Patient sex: M
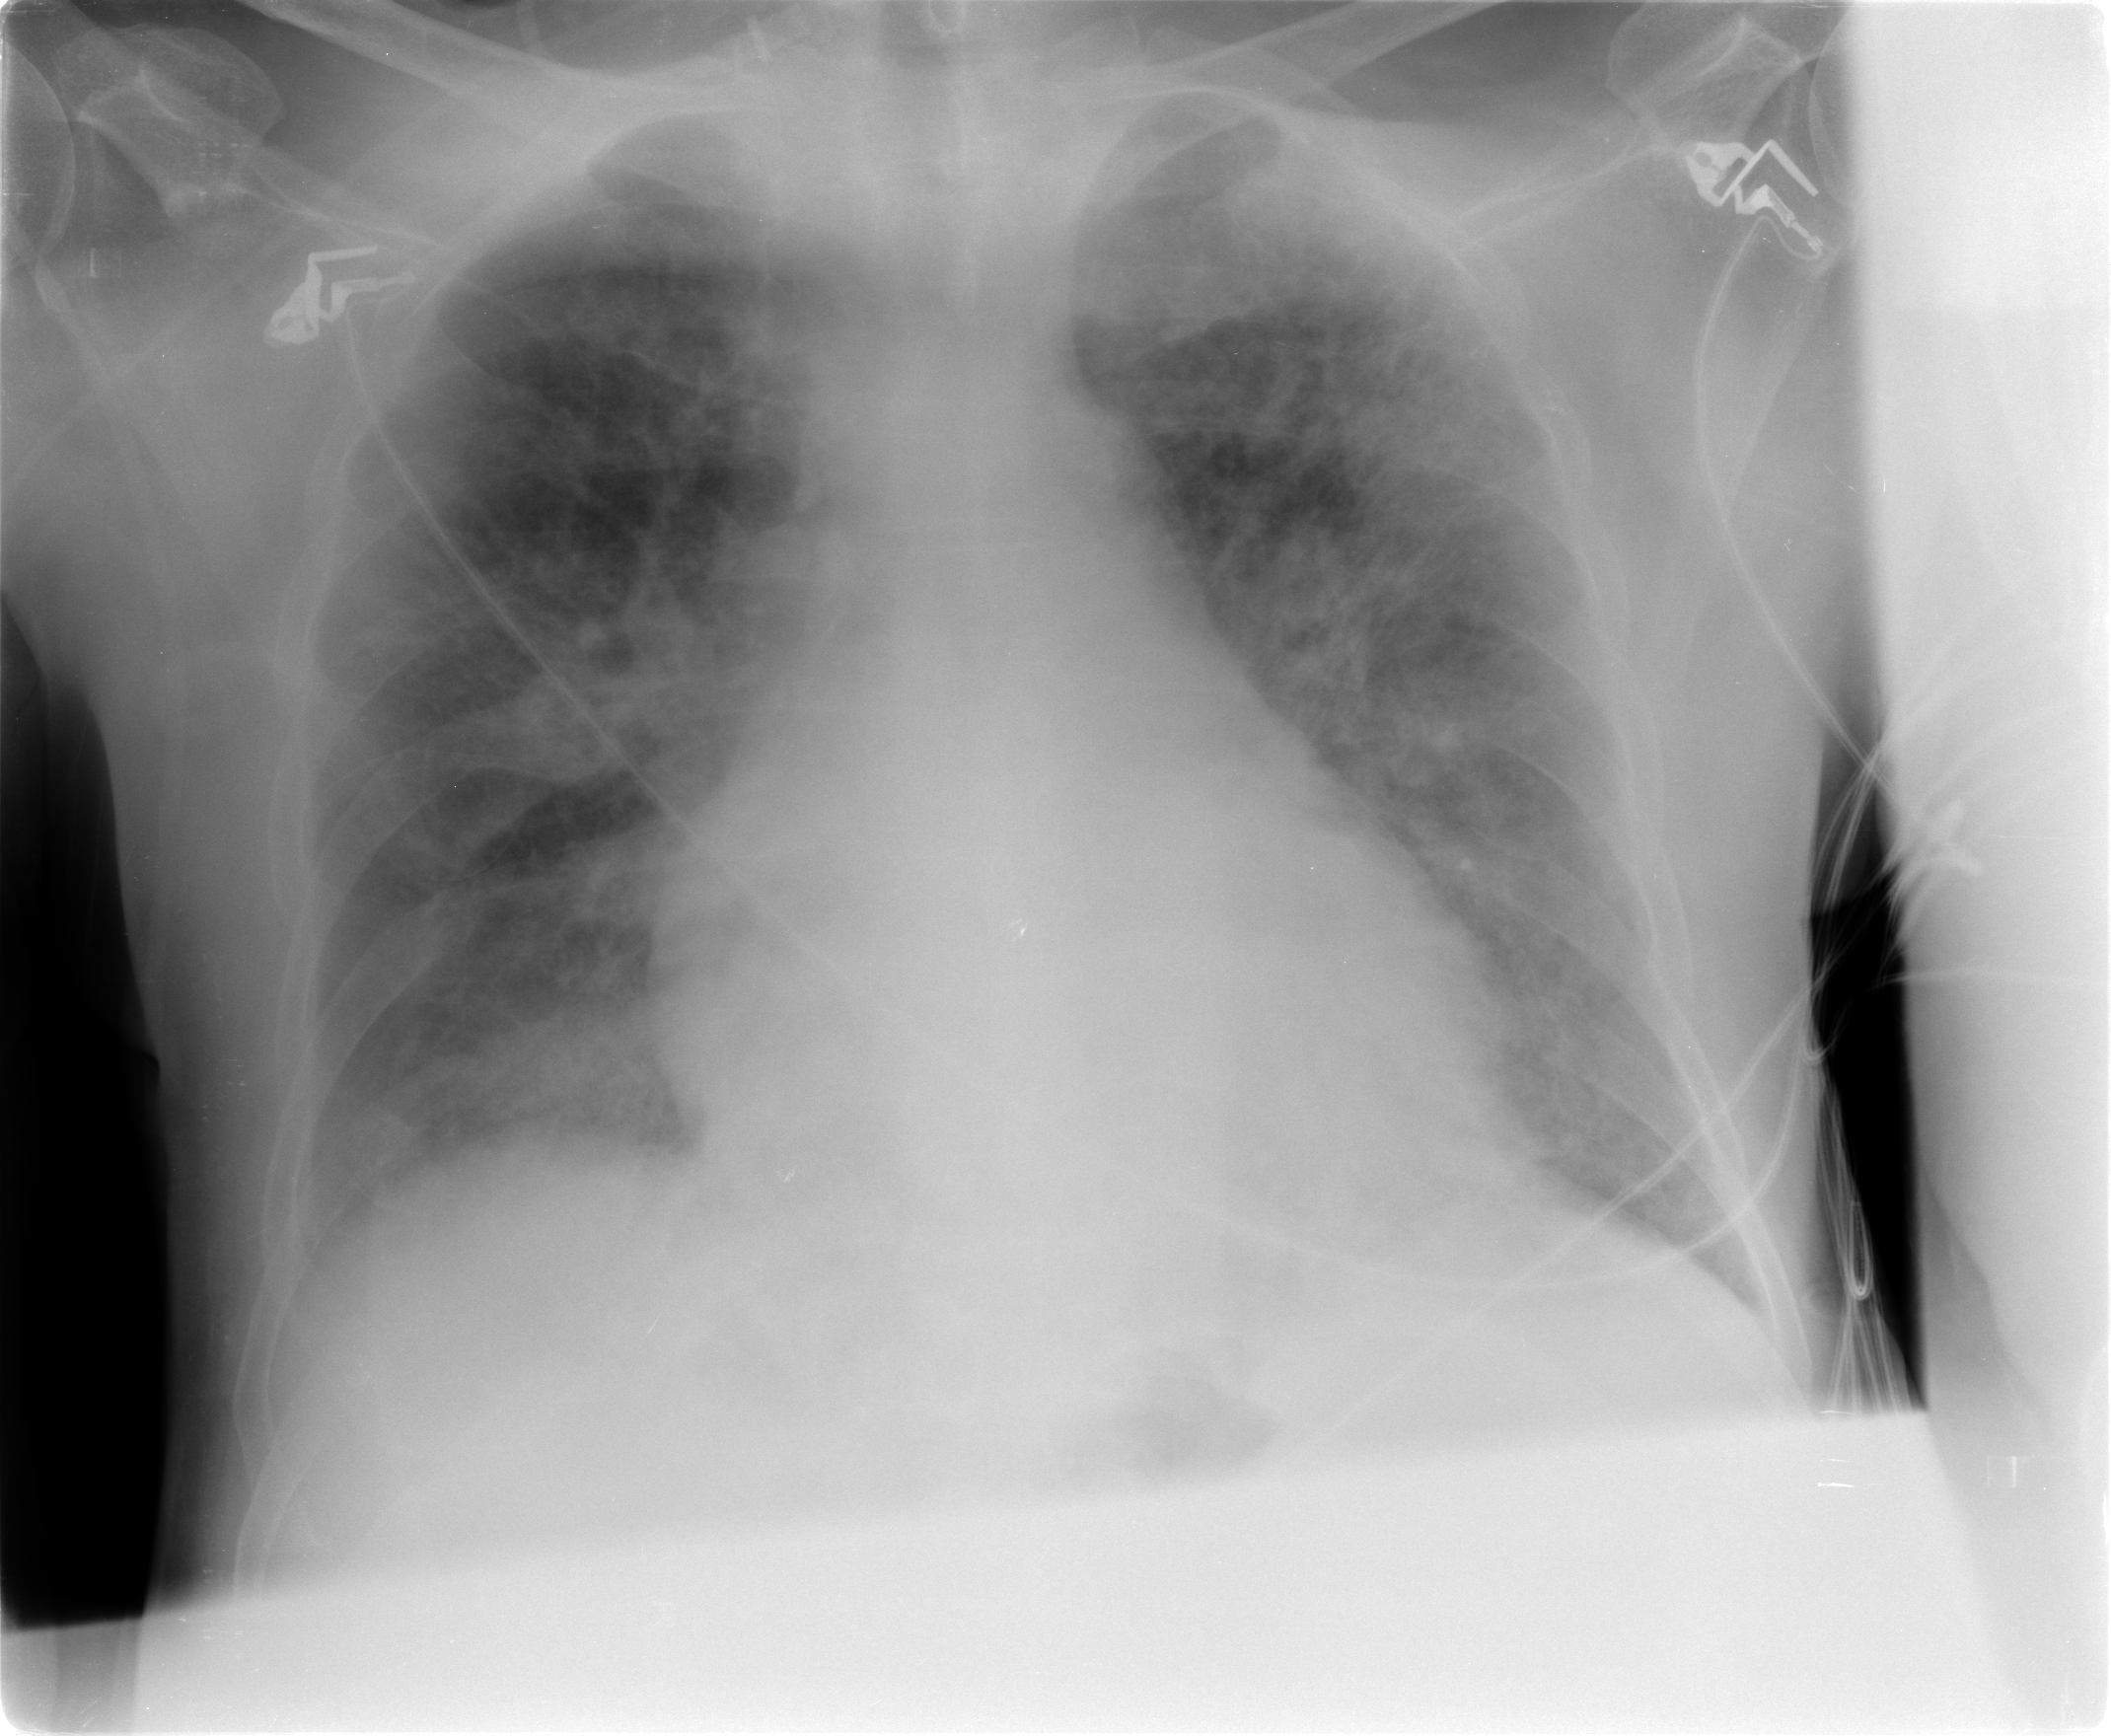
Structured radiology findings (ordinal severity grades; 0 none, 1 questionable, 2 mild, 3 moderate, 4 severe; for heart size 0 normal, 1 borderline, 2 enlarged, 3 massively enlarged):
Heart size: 2
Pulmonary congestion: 3
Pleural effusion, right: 2
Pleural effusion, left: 0
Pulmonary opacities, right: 2
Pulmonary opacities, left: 2
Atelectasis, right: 3
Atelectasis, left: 3